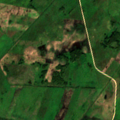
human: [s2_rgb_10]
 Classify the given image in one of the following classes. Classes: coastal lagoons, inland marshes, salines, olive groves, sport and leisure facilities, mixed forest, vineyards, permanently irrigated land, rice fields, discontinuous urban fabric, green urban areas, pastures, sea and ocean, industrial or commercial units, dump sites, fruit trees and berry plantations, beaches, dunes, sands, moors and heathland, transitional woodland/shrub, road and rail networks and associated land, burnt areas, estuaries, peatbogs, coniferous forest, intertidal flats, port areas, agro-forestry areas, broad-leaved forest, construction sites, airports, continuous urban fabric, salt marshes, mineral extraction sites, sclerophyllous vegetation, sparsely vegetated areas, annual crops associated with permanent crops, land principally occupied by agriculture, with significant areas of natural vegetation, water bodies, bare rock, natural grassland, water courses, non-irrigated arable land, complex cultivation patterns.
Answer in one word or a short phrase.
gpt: non-irrigated arable land, pastures